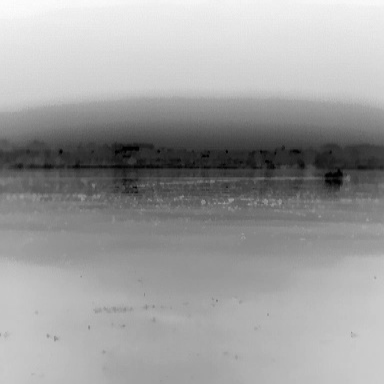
There is a warship in the infrared image.